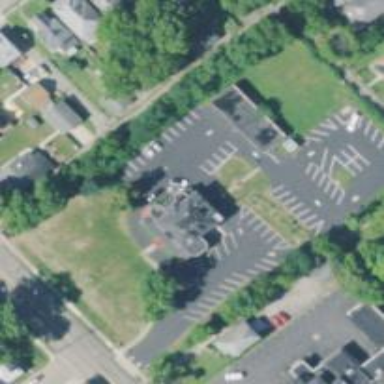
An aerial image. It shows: Parking area.